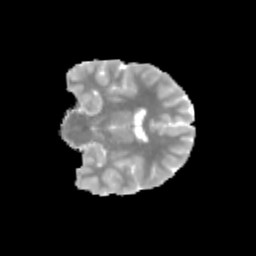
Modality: MD
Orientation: coronal
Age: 10
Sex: male
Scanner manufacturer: siemens
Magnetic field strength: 3 T
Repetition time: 3.8 s
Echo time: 0.07 s